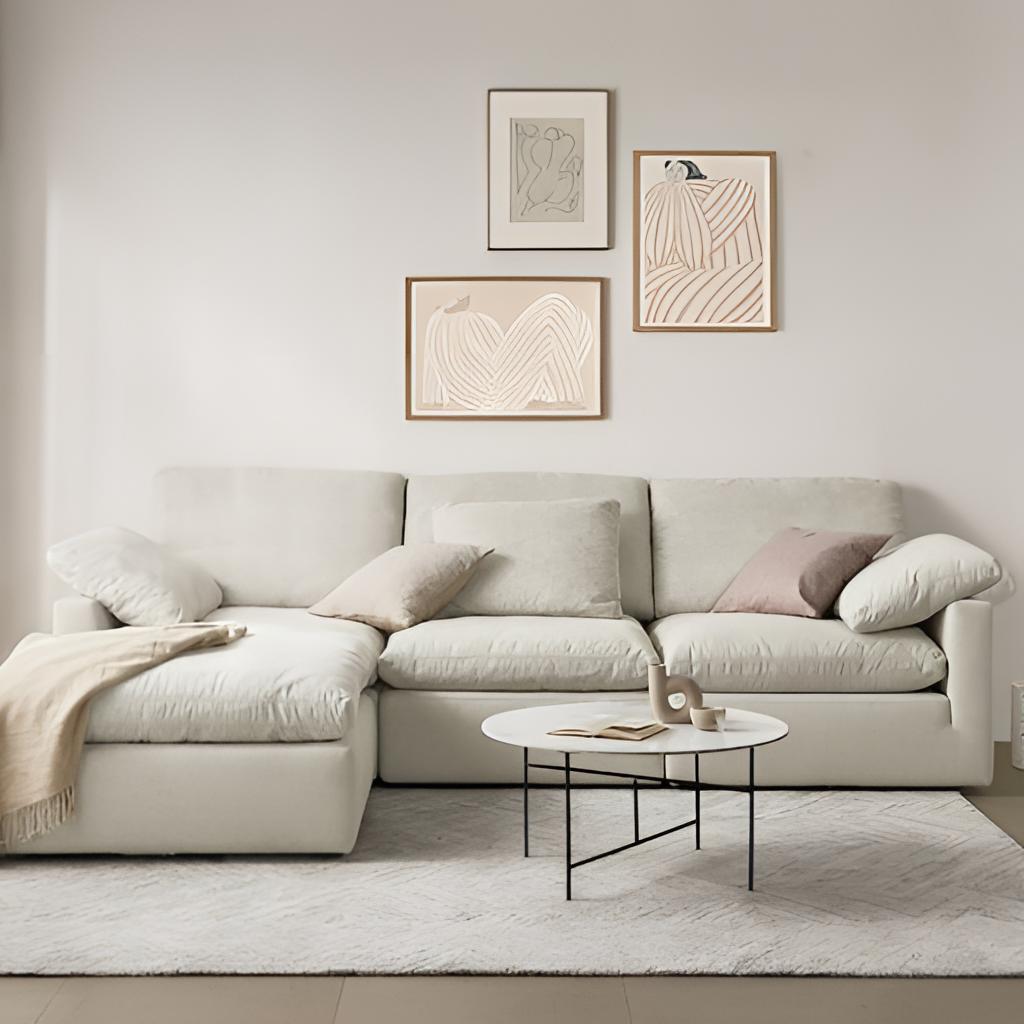
living room, fabric sectional sofa, modern, paint wallpaper, with solid pattern, taupe wood flooring, with plank pattern